Question: Count the number of objects in the diagram.
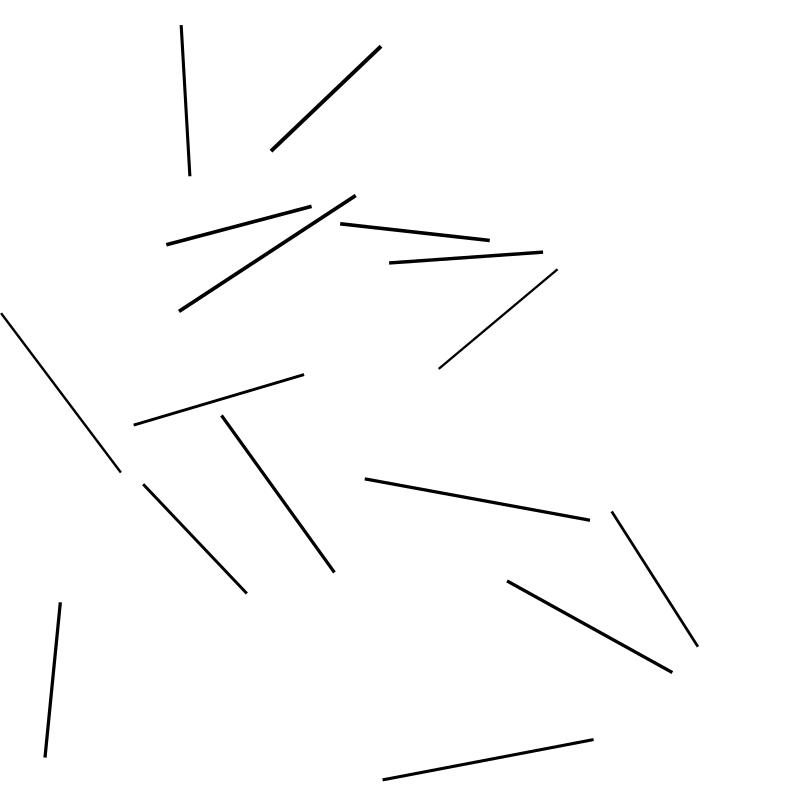
Answer: 16